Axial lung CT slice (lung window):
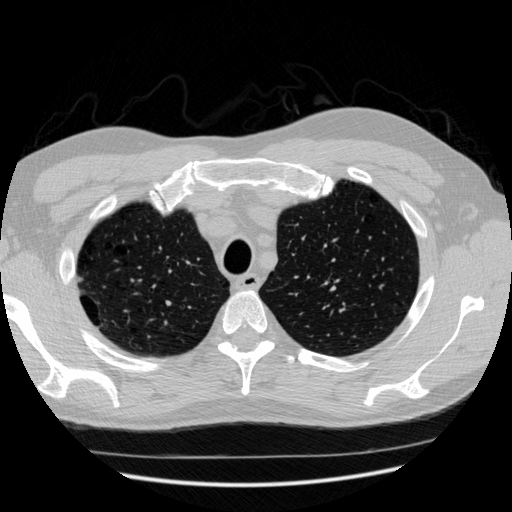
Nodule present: yes
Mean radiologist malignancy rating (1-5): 2